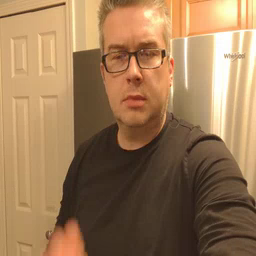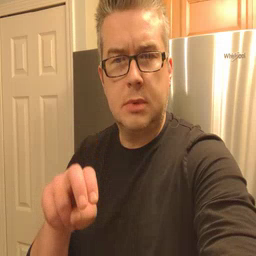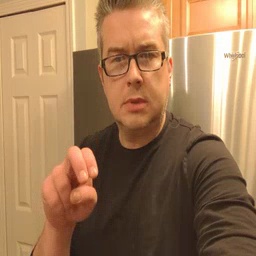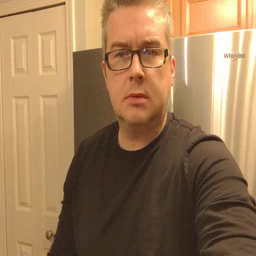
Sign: chair